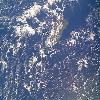
Label: cloud